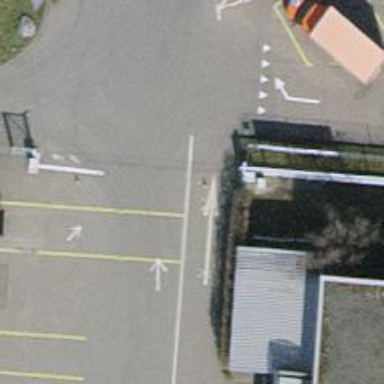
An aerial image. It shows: Lift gate barrier.